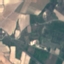
Label: PermanentCrop